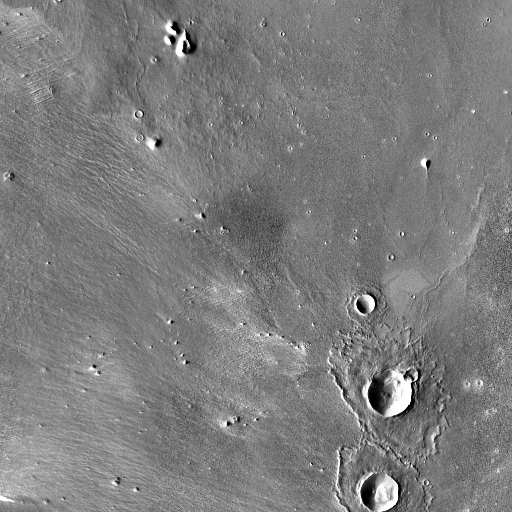
Crater classes present: Background, Other, Layered